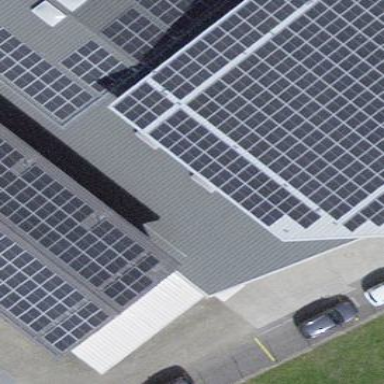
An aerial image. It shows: Solar power generator.